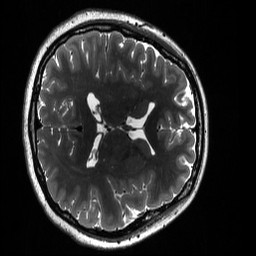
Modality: T2w
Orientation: axial
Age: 23
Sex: female